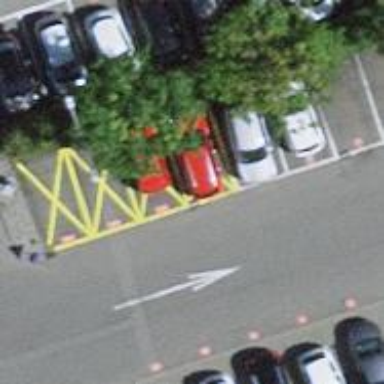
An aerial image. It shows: Car sharing facility.